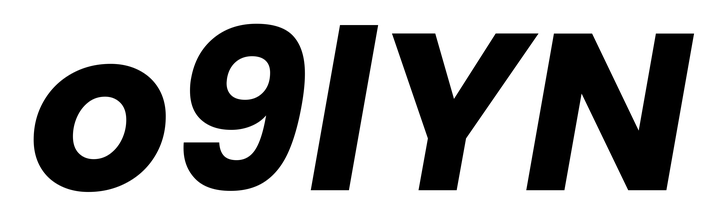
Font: Poppins-BoldItalic